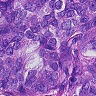
Metastatic tissue present: yes